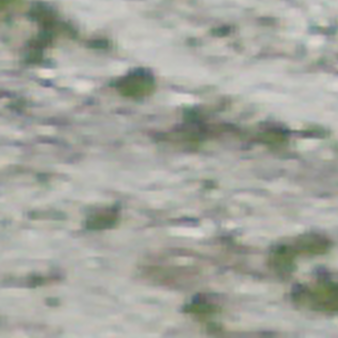
Label: other